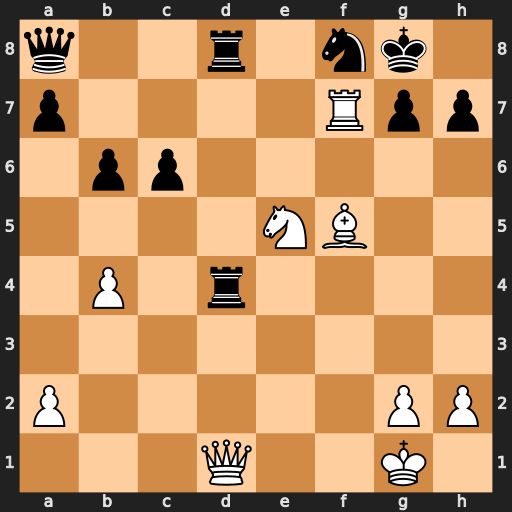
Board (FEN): q2r1nk1/p4Rpp/1pp5/4NB2/1P1r4/8/P5PP/3Q2K1
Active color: w
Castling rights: -
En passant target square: -
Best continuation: Qh5 Rd1+ Kf2 R8d2+ Kg3